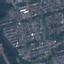
Land use / land cover class: Residential